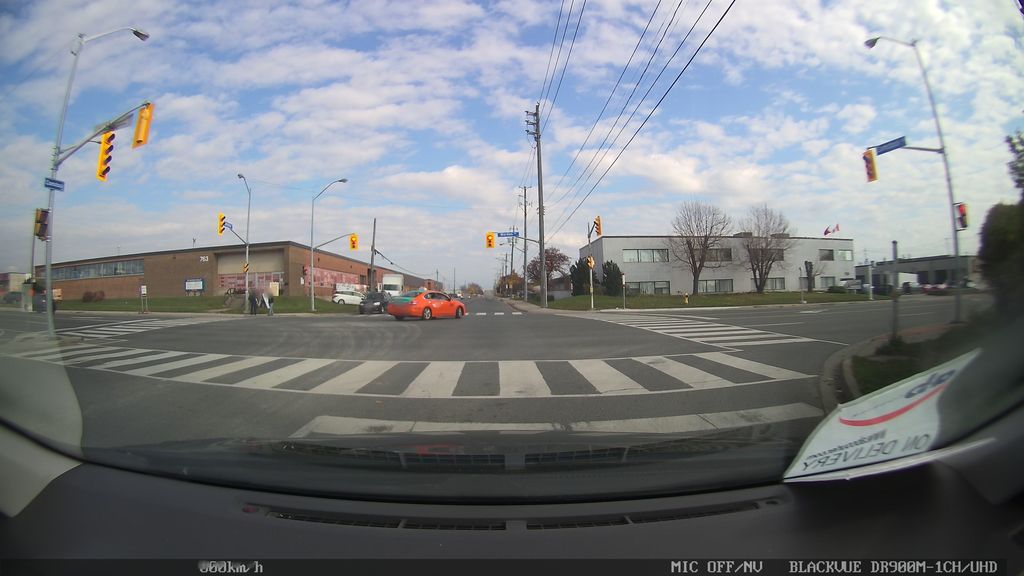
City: toronto